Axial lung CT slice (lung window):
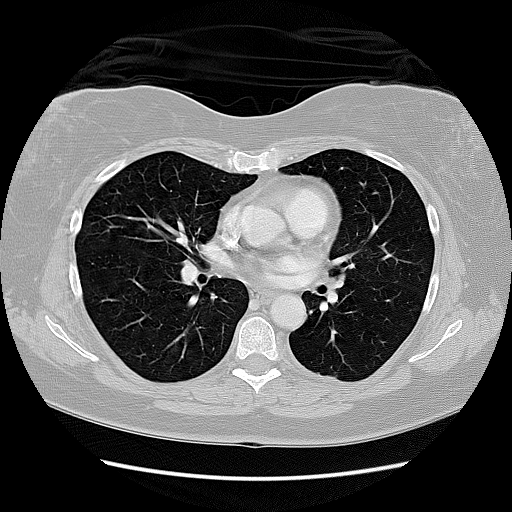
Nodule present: no